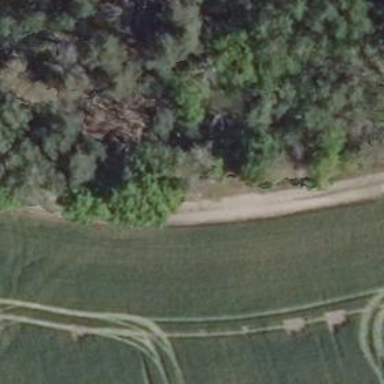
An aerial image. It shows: Track road with grade4 tracktype.